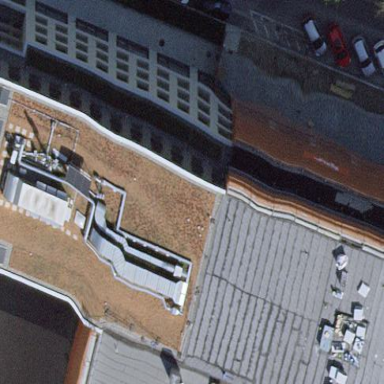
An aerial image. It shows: Office building.